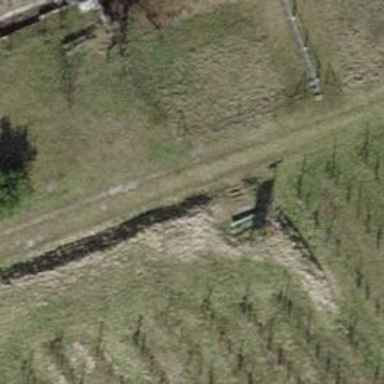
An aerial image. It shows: Bench.